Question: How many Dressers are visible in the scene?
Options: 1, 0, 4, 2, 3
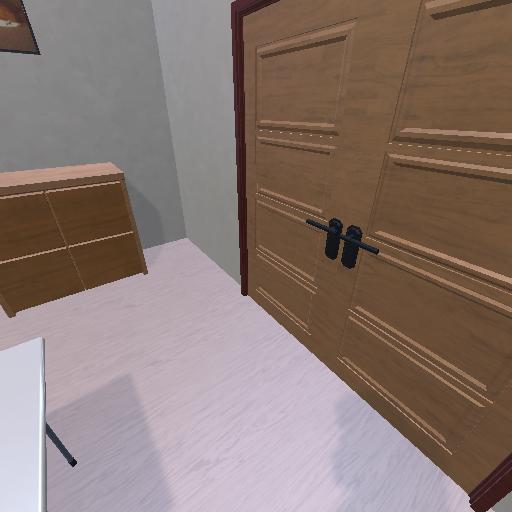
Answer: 1